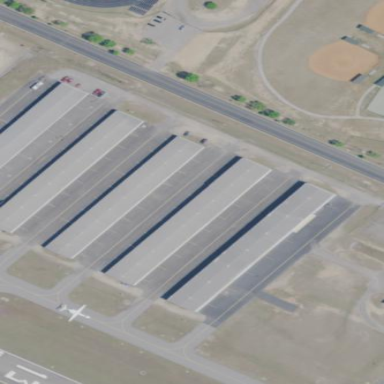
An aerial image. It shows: Hangar building located at airport.